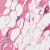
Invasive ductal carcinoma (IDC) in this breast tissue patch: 0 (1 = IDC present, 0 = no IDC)